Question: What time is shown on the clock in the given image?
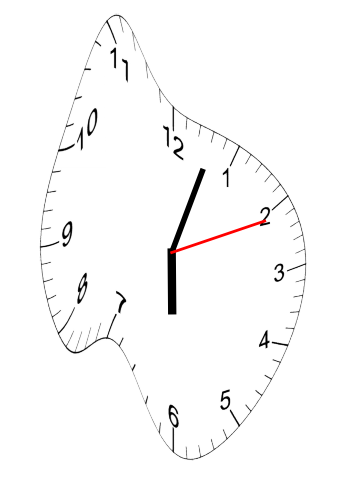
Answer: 06:03:11